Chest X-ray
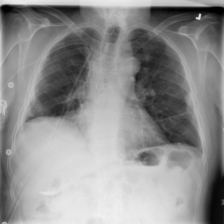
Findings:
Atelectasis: negative
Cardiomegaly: negative
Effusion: negative
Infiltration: negative
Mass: negative
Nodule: negative
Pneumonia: negative
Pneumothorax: positive
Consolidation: negative
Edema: negative
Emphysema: negative
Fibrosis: negative
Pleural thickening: negative
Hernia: negative